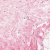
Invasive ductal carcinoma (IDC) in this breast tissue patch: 0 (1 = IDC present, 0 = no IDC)